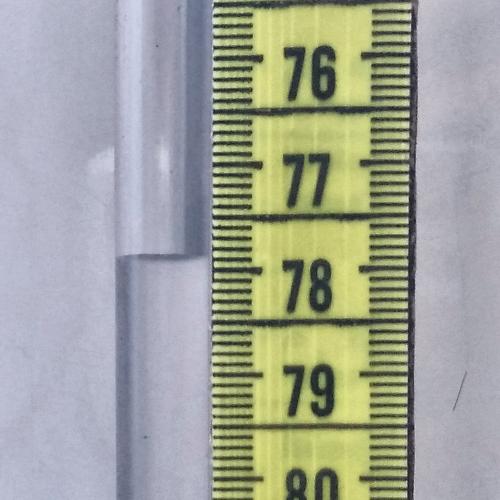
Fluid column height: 77.9 cm